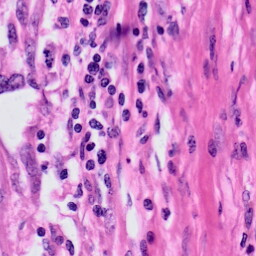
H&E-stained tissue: Skin